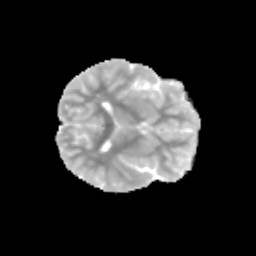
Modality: MD
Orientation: axial
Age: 9
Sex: female
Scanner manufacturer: siemens
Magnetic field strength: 3 T
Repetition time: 3.8 s
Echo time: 0.07 s